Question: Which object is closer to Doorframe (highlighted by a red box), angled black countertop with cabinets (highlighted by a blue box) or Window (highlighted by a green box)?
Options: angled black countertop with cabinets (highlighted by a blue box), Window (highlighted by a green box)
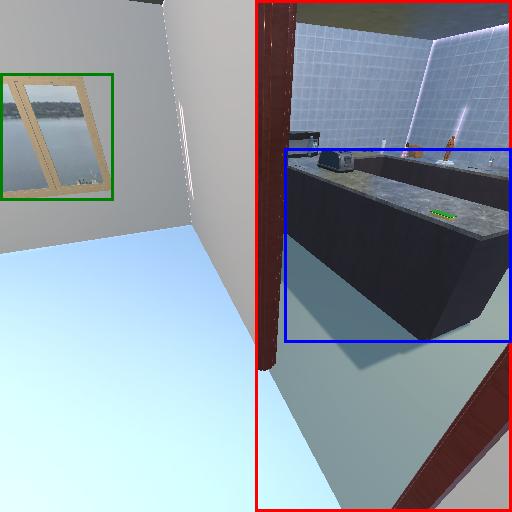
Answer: angled black countertop with cabinets (highlighted by a blue box)